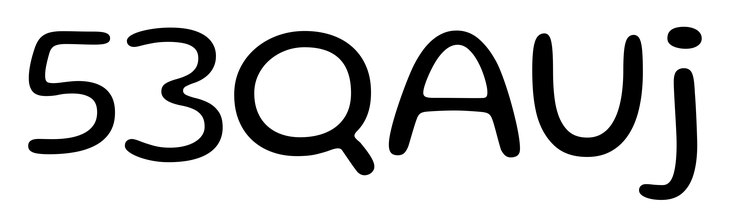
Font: Gluten_Light